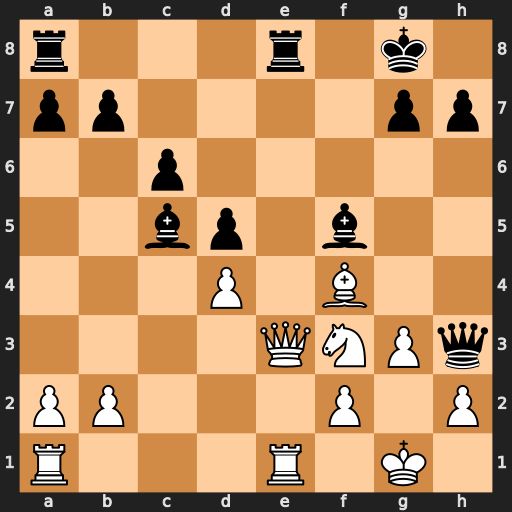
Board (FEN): r3r1k1/pp4pp/2p5/2bp1b2/3P1B2/4QNPq/PP3P1P/R3R1K1
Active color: w
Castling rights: -
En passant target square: -
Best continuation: Qxe8+ Rxe8 Rxe8+